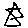
Label: star